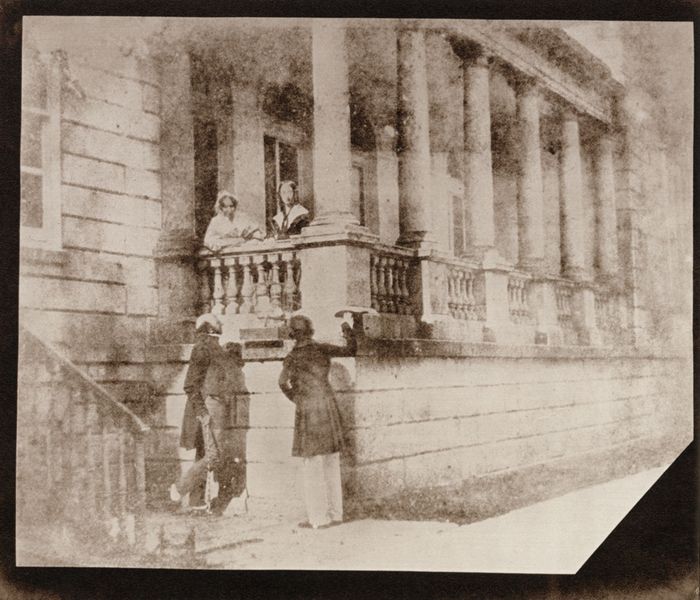
Titel: Auf der Terrasse in Bowood
Künstler: William Henry Fox Talbot
Schlagwörter: mann, schatten, weiß, frauen, menschen, braun, fenster, frau, glas, grau, hut, kleid, kleider, licht, männer, schwarz, straße, säule, säulen, terasse, tür, gebäude, haus, schloss, zaun, beige, gespräch, haube, leute, rock, alt, bart, architektur, diener, halten, kragen, sockel, stehen, stein, steine, schauen, brüstung, haare, mutter, paar, tochter, renaissance, balkon, terrasse, ecke, fassade, unterhaltung, gehstock, hosen, mauer, amerika, sepia, romantik, treppe, frack, glatze, aufgang, geländer, stufen, gehrock, foto, fotografie, oben, photographie, veranda, antike, burg, balustrade, schwarzweiß, bürger, backenbart, mäntel, spazierstock, hauben, sonnig, photo, rustika, villa, verschwommen, fuge, sandstein, mittelalter, begegnung, trepe, bürgerlich, treppengeländer, gruß, aufnahme, sohn, balluster, treppenlauf, vorgarten, baluster, südstaaten, grüße, daguerrotypie, aufschauen, kagen, verehrer, verblasst, plaudern, mauerquader, fe, ecke fehlt